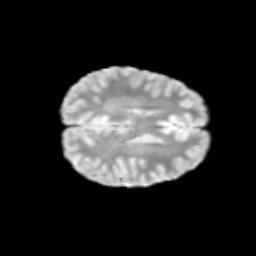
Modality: T2w
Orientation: axial
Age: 10
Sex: male
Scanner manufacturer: siemens
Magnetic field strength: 3 T
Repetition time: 3.8 s
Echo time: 0.07 s